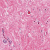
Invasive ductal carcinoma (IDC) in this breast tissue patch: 0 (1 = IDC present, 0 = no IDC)